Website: slack
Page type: payment
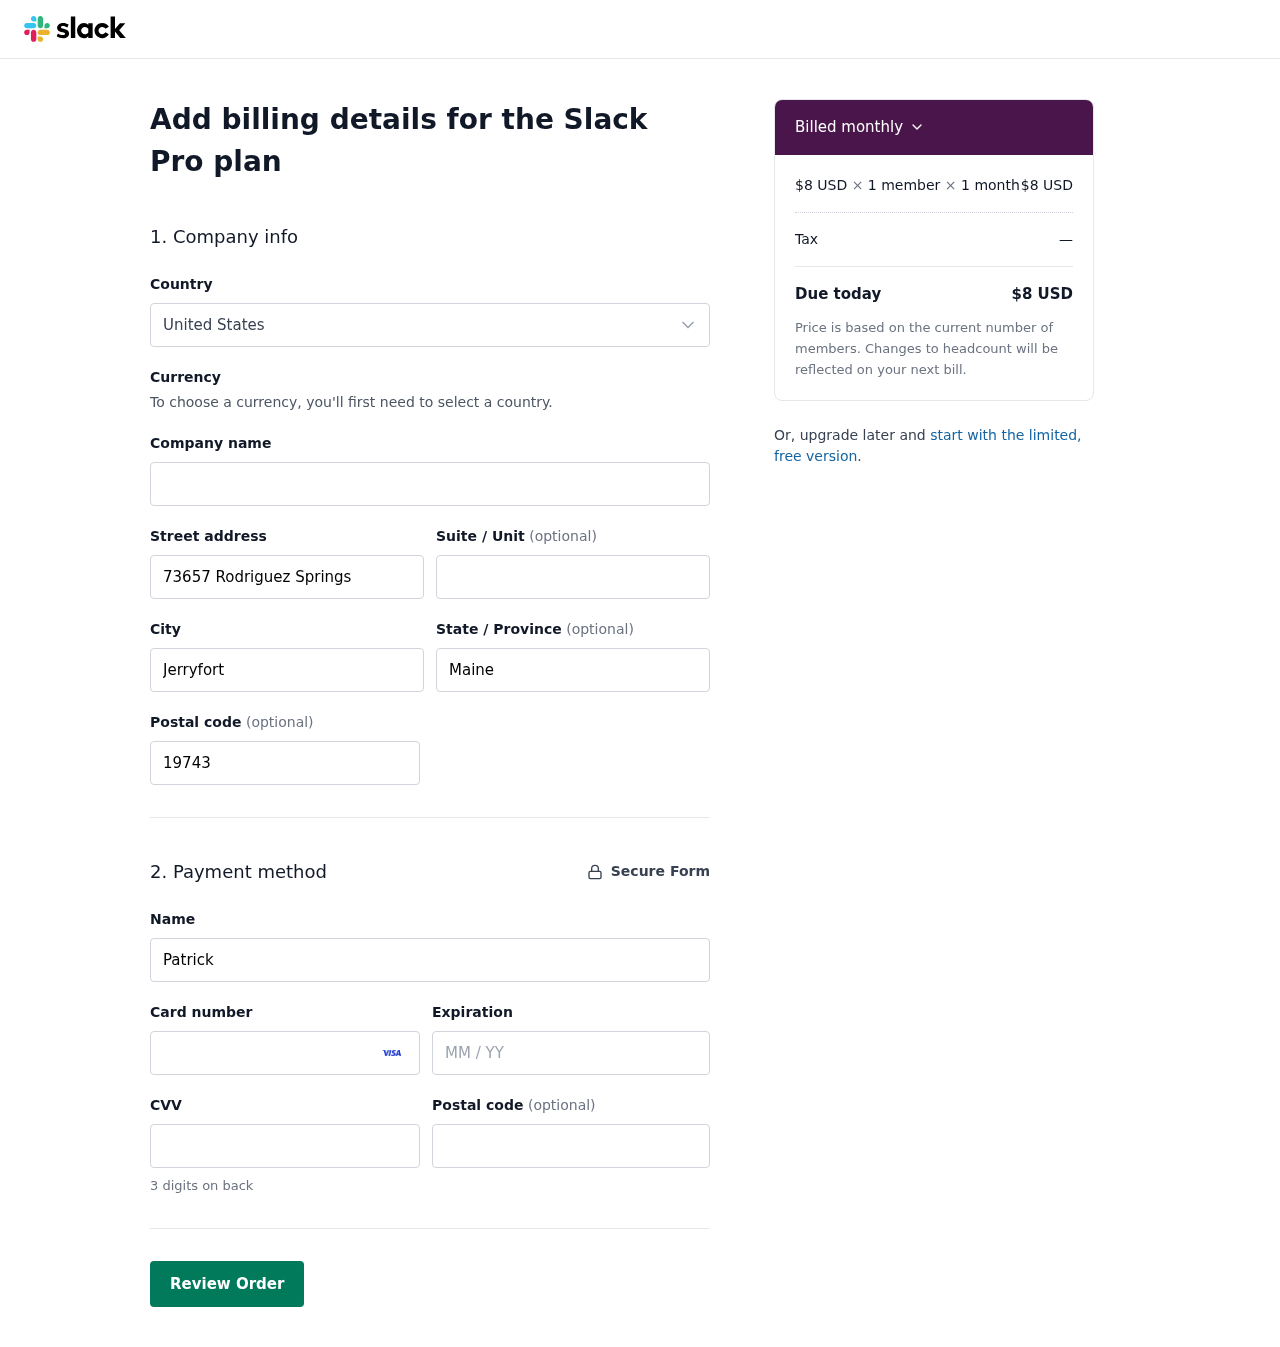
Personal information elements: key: PII_COUNTRY
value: United States
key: PII_STREET
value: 73657 Rodriguez Springs
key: PII_CITY
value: Jerryfort
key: PII_STATE
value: Maine
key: PII_POSTCODE
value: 19743
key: PII_FULLNAME
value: Patrick Lopez
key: PII_CARD_NUMBER
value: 4624 7003 8942 9088
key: PII_CARD_EXPIRY
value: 09/27
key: PII_CARD_CVV
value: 980
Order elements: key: ORDER_PRICE_PER_MEMBER
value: $8 USD
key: ORDER_NUM_MEMBERS
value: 1 member
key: ORDER_NUM_MONTHS
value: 1 month
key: ORDER_SUBTOTAL
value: $8 USD
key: ORDER_TAX
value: —
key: ORDER_TOTAL
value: $8 USD